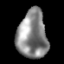
Tissue: lung
Cell type: T cells
Senescence score: 0.2174
Nuclear area (px): 1413
Mean DAPI intensity: 136.439